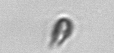
Label: Cryptophyta